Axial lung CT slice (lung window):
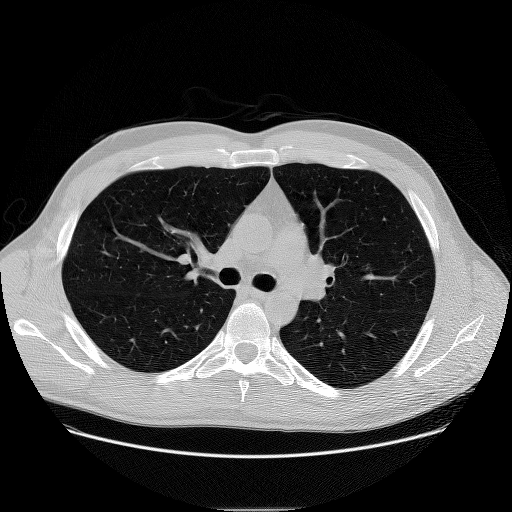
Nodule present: no